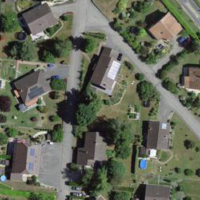
EUNIS habitat code: 54
Species observed at this site:
Convallaria majalis
Agrimonia eupatoria
Melittis melissophyllum